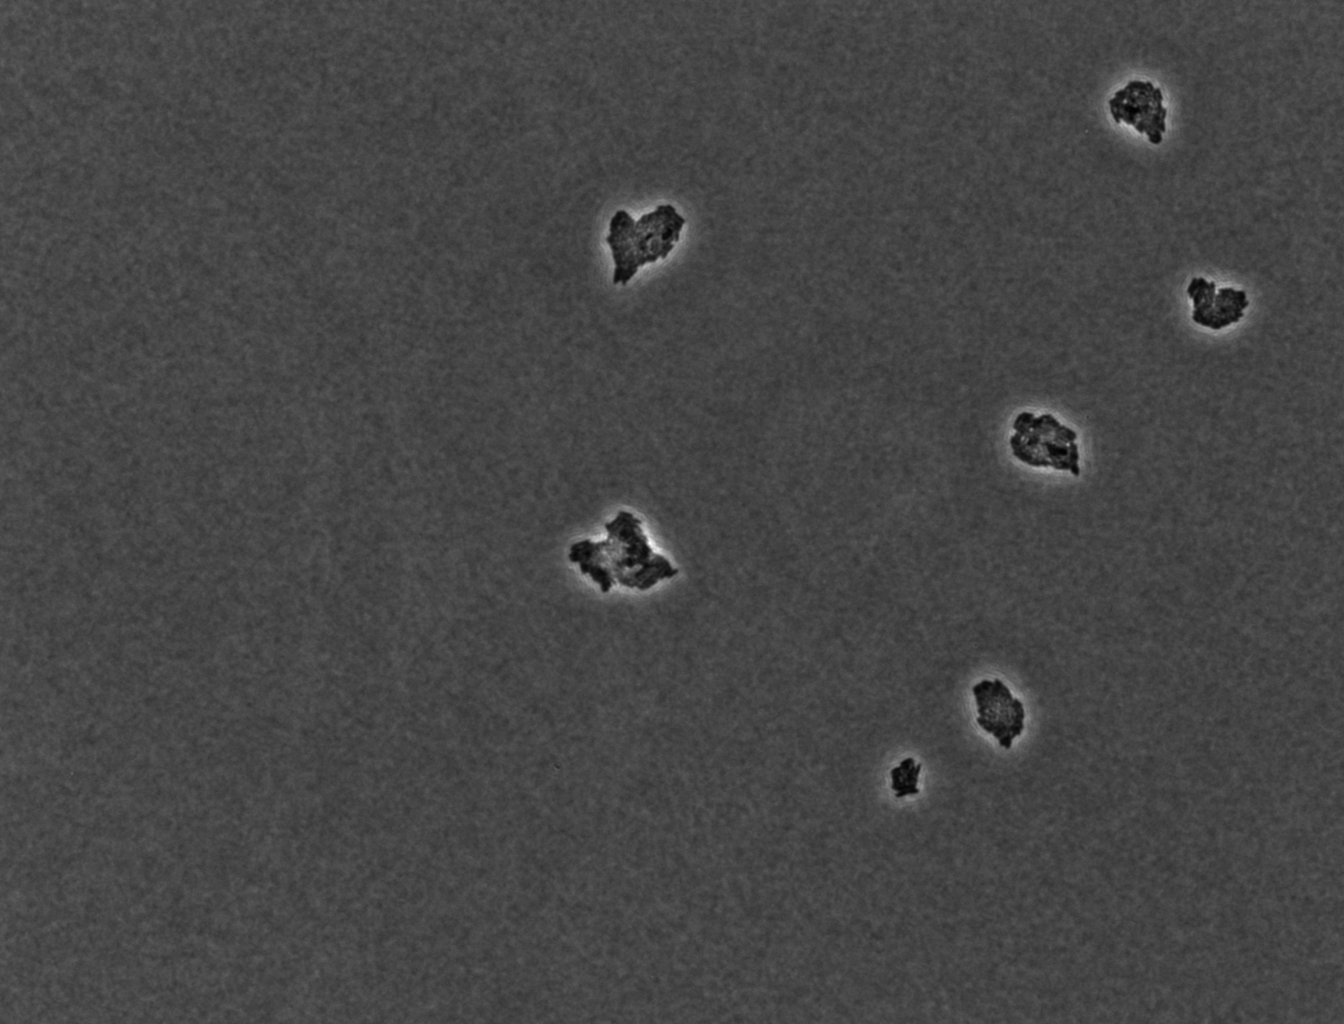
various_fewshot